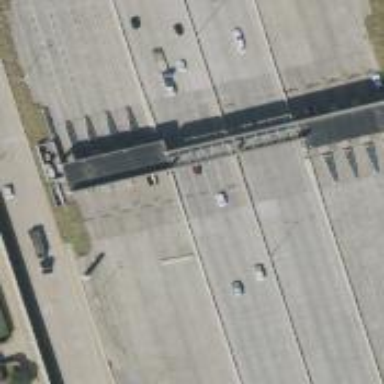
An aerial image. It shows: Toll gantry on the road.